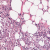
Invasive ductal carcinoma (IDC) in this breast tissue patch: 0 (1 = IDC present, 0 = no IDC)